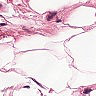
Metastatic tissue present: no